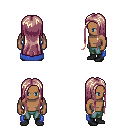
a pixel art fantasy rpg character, male body template, human, dark skin, blue cape, teal pants, white blonde extra-long hairstyle, black shoes, four views (front, back, left, right), 2x2 character sprite sheet, small pixel art, hard edges, no anti-aliasing